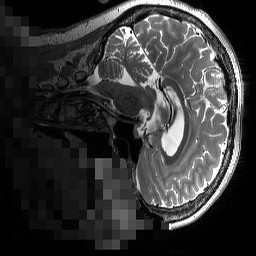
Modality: T2w
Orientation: sagittal
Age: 59
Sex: female
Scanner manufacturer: siemens
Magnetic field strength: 3 T
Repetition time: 3.39 s
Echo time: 0.39 s